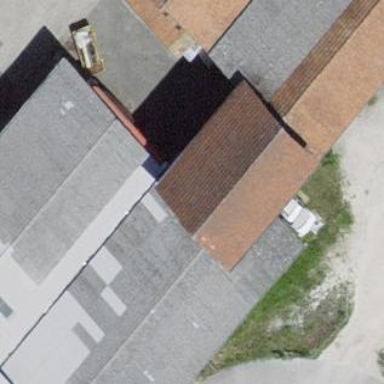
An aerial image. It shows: Building with gabled roof made of roof tiles.